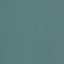
Land use / land cover class: SeaLake